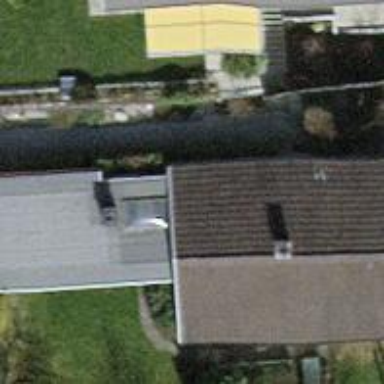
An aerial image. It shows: Building with tile roof.